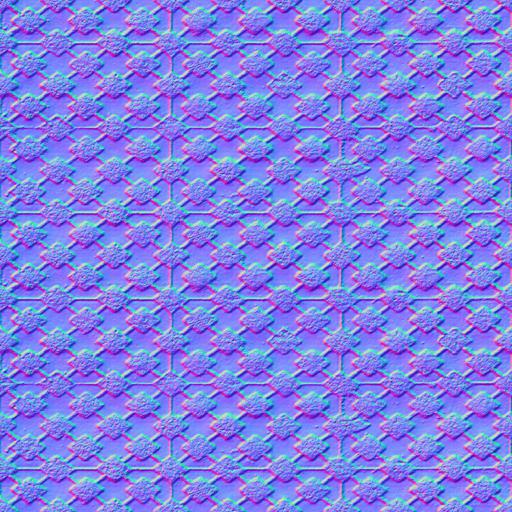
cobblestone pavement paving stones